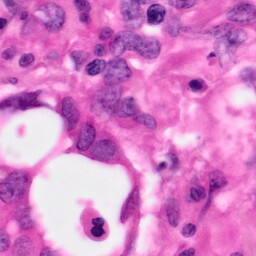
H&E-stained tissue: Pancreatic